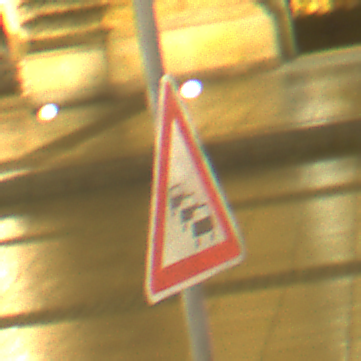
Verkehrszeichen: Stau
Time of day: Night
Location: Outdoor (Urban)
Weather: Overcast
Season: NotSpecified
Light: Artificial